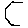
Label: hexagon